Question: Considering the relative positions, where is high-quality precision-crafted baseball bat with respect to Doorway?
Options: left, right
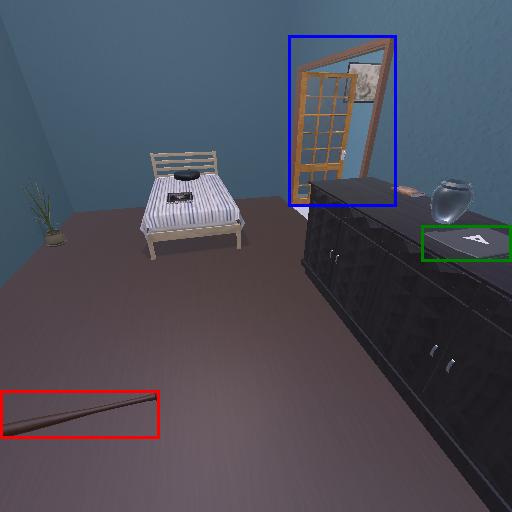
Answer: left